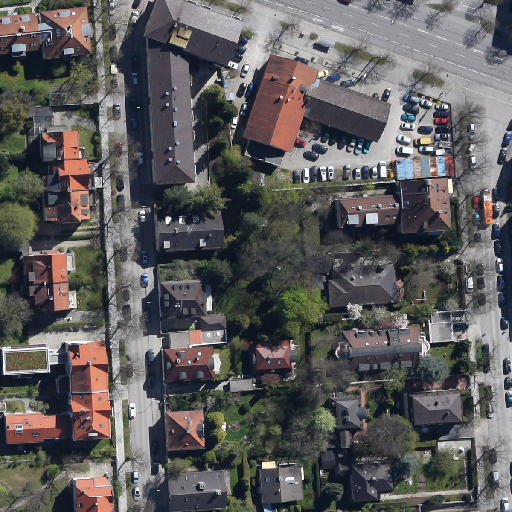
Referring expression: light-duty vehicle in the parking area